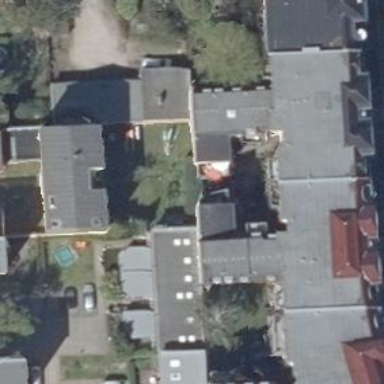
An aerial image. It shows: Image showing building with apartments.